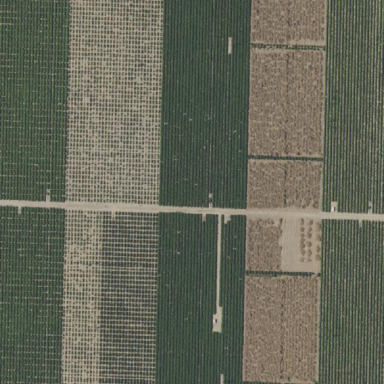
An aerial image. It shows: Orange orchard with rows of orange trees.